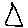
Label: triangle